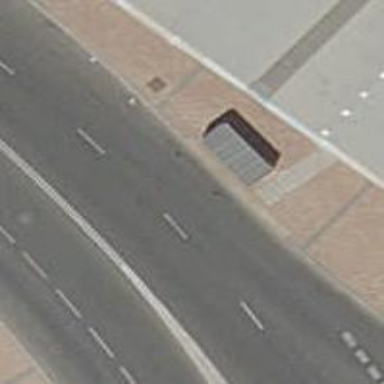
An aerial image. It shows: Public transport stop position.